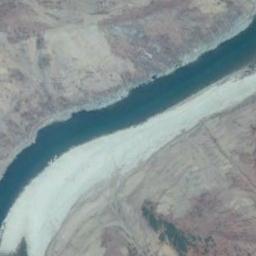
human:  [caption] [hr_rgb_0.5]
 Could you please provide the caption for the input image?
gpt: The deep blue river with a white floodplain goes through the wasteland .

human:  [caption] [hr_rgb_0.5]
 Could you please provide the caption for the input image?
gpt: The river goes through the bare land .

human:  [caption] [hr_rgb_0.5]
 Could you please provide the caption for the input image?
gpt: A curvy turquoise river with white sand on the banks and tan desert on both sides .

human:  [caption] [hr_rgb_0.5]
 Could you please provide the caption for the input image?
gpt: The ground is uneven beside the river .

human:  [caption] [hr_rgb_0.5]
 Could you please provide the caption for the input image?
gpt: There are white sand and bare land around the river .